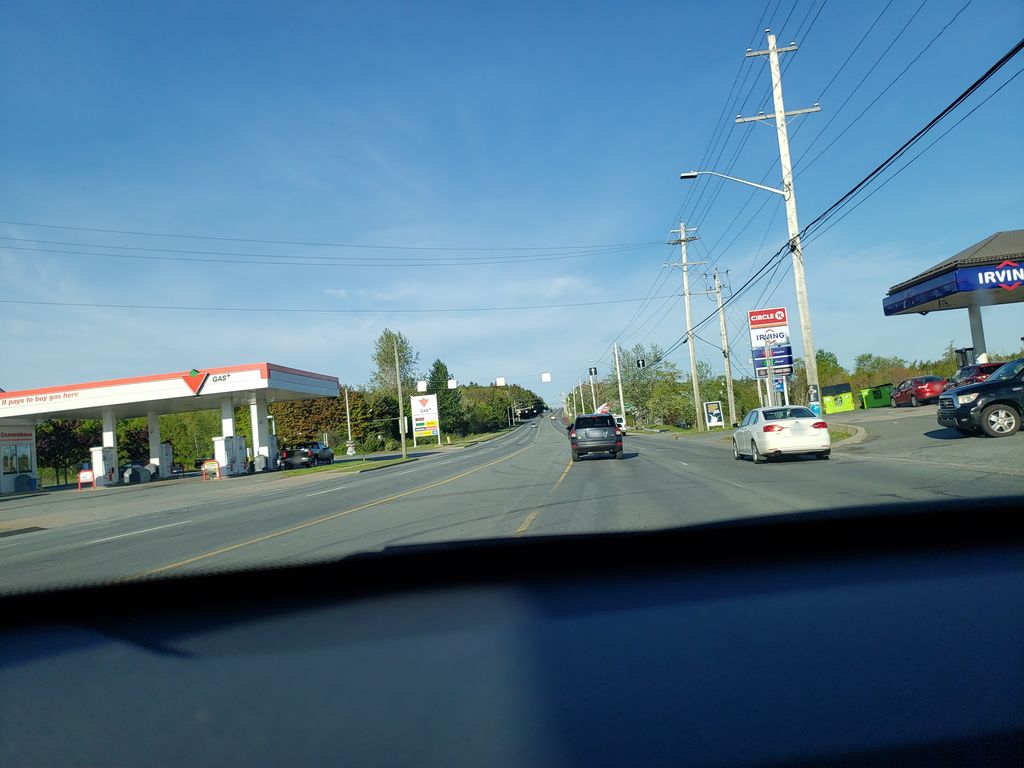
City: halifax